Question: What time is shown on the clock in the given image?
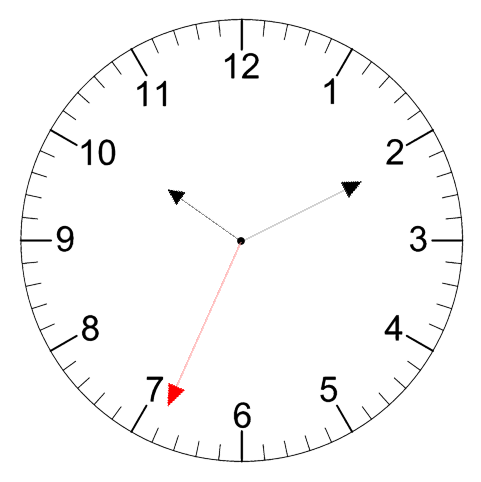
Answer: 10:10:34